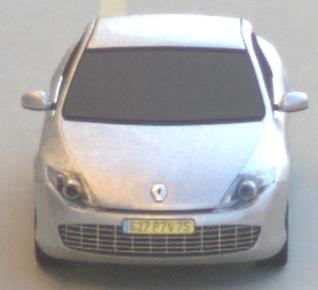
Make: Renault
Model: Laguna Coupé TCe 170
Detailed model: Laguna (III) Coupé
Model produced from: 2010/11
Model produced until: 2011/05
Doors: 2
Color: white
Road condition: dry road
Daytime: sunrise or sunset
Contrast: medium contrast